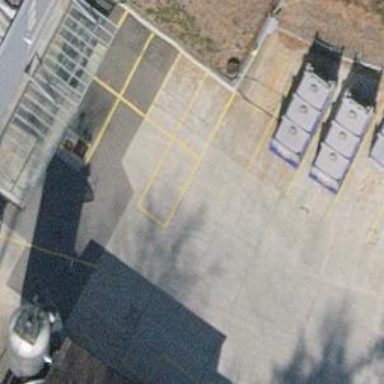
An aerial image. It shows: Parking aisle designated as service road.